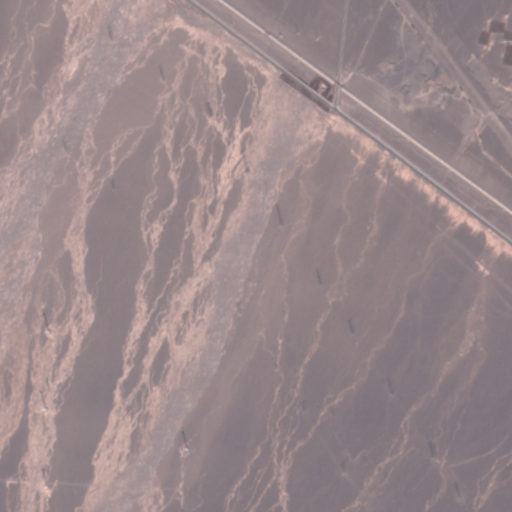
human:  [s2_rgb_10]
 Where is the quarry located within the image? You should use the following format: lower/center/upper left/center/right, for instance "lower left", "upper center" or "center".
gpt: The quarry is located in the upper right of the image.
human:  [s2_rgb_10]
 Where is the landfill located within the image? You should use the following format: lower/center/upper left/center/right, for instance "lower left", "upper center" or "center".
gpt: There is no landfill in the image.